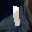
Label: 1